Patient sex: M
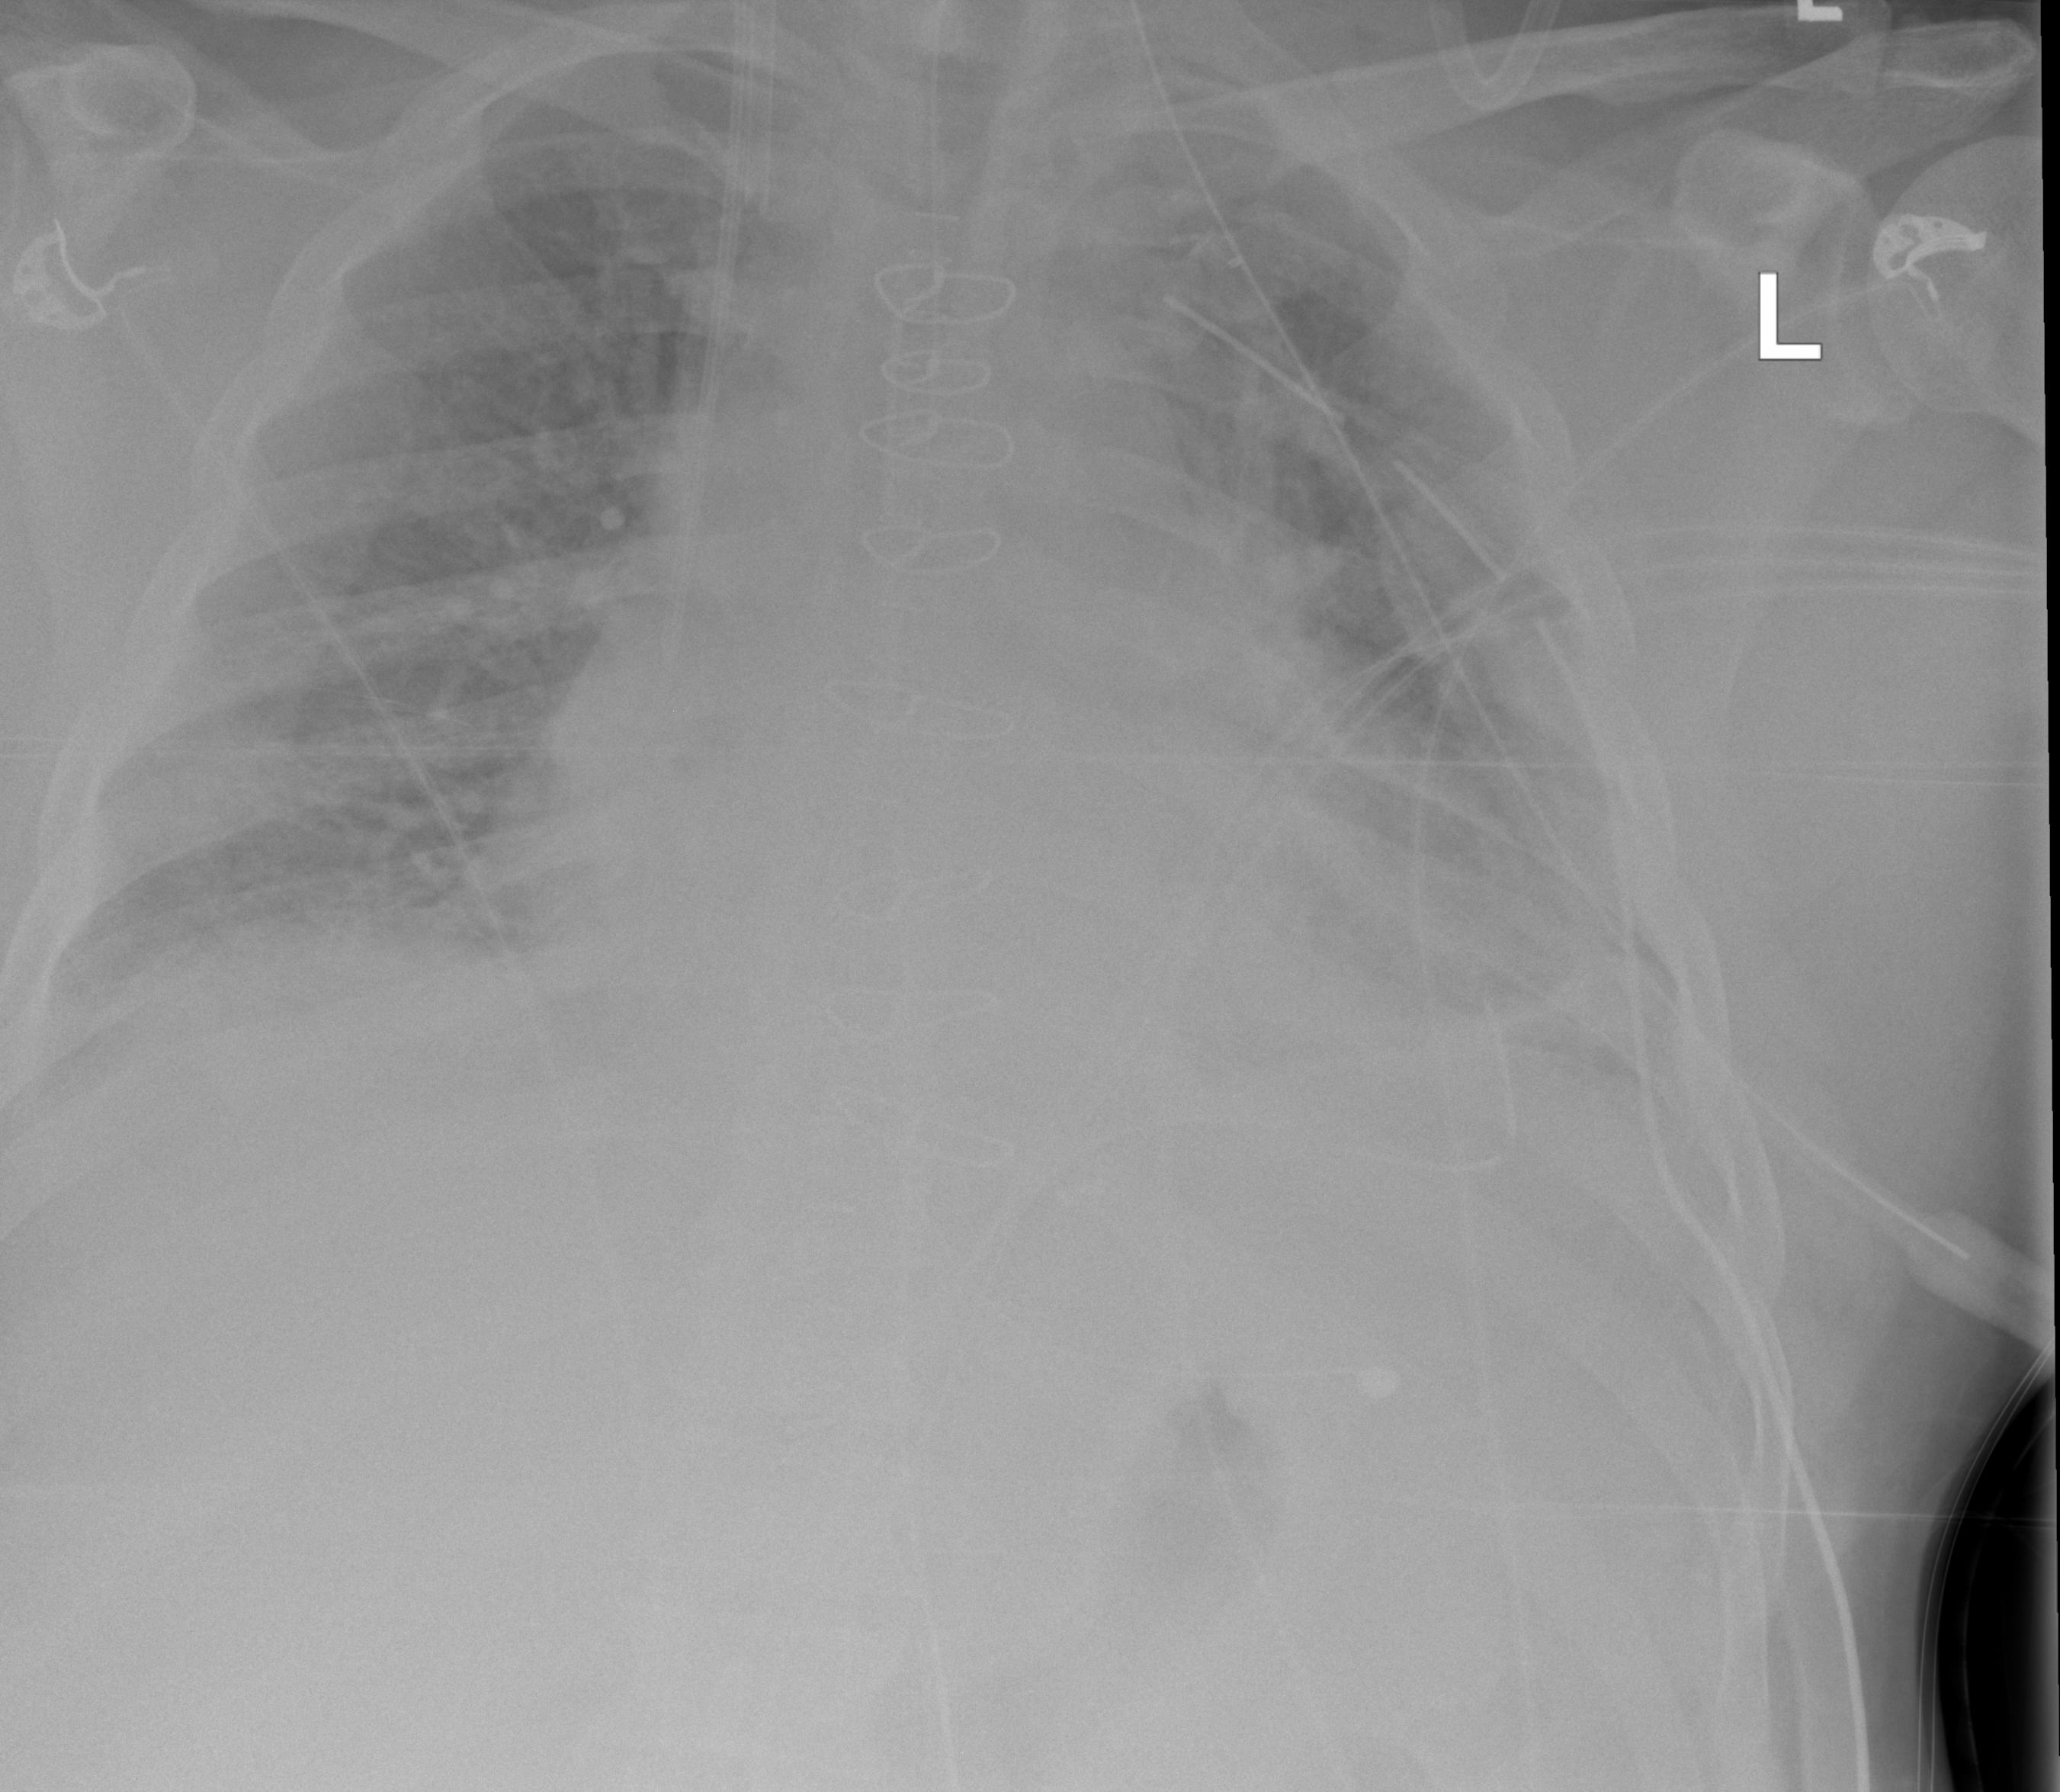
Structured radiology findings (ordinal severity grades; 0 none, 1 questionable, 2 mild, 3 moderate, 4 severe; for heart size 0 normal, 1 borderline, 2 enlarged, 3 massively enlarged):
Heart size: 2
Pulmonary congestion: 2
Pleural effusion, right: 2
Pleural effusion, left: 2
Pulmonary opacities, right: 2
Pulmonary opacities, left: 2
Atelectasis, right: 2
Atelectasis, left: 2